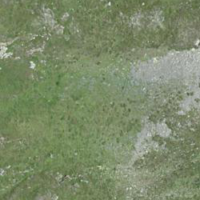
EUNIS habitat code: 26
Species observed at this site:
Pyrrhocorax graculus